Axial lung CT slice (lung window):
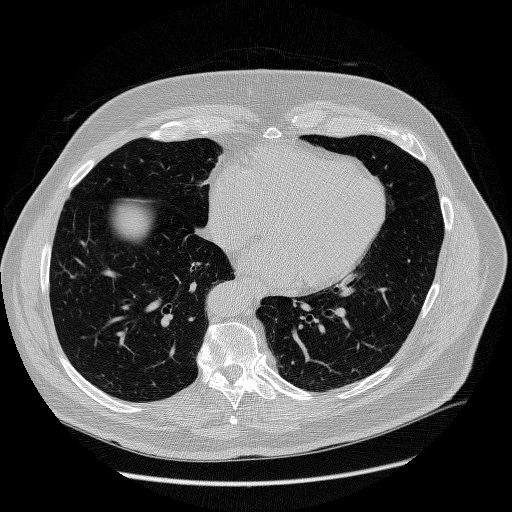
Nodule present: no